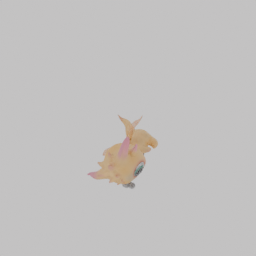
Label: animals